Field crop: maize
Growth stage: 2
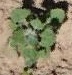
Species: chenopodium